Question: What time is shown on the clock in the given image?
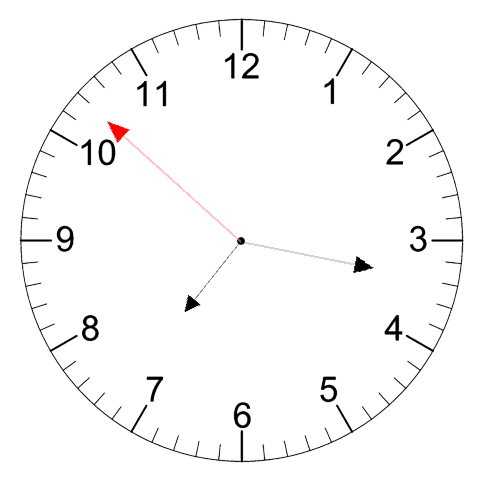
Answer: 07:16:52